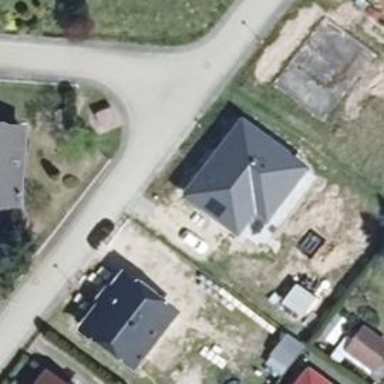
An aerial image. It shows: Building with hipped roof in grey color. The roof is oriented along its length.